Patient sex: F
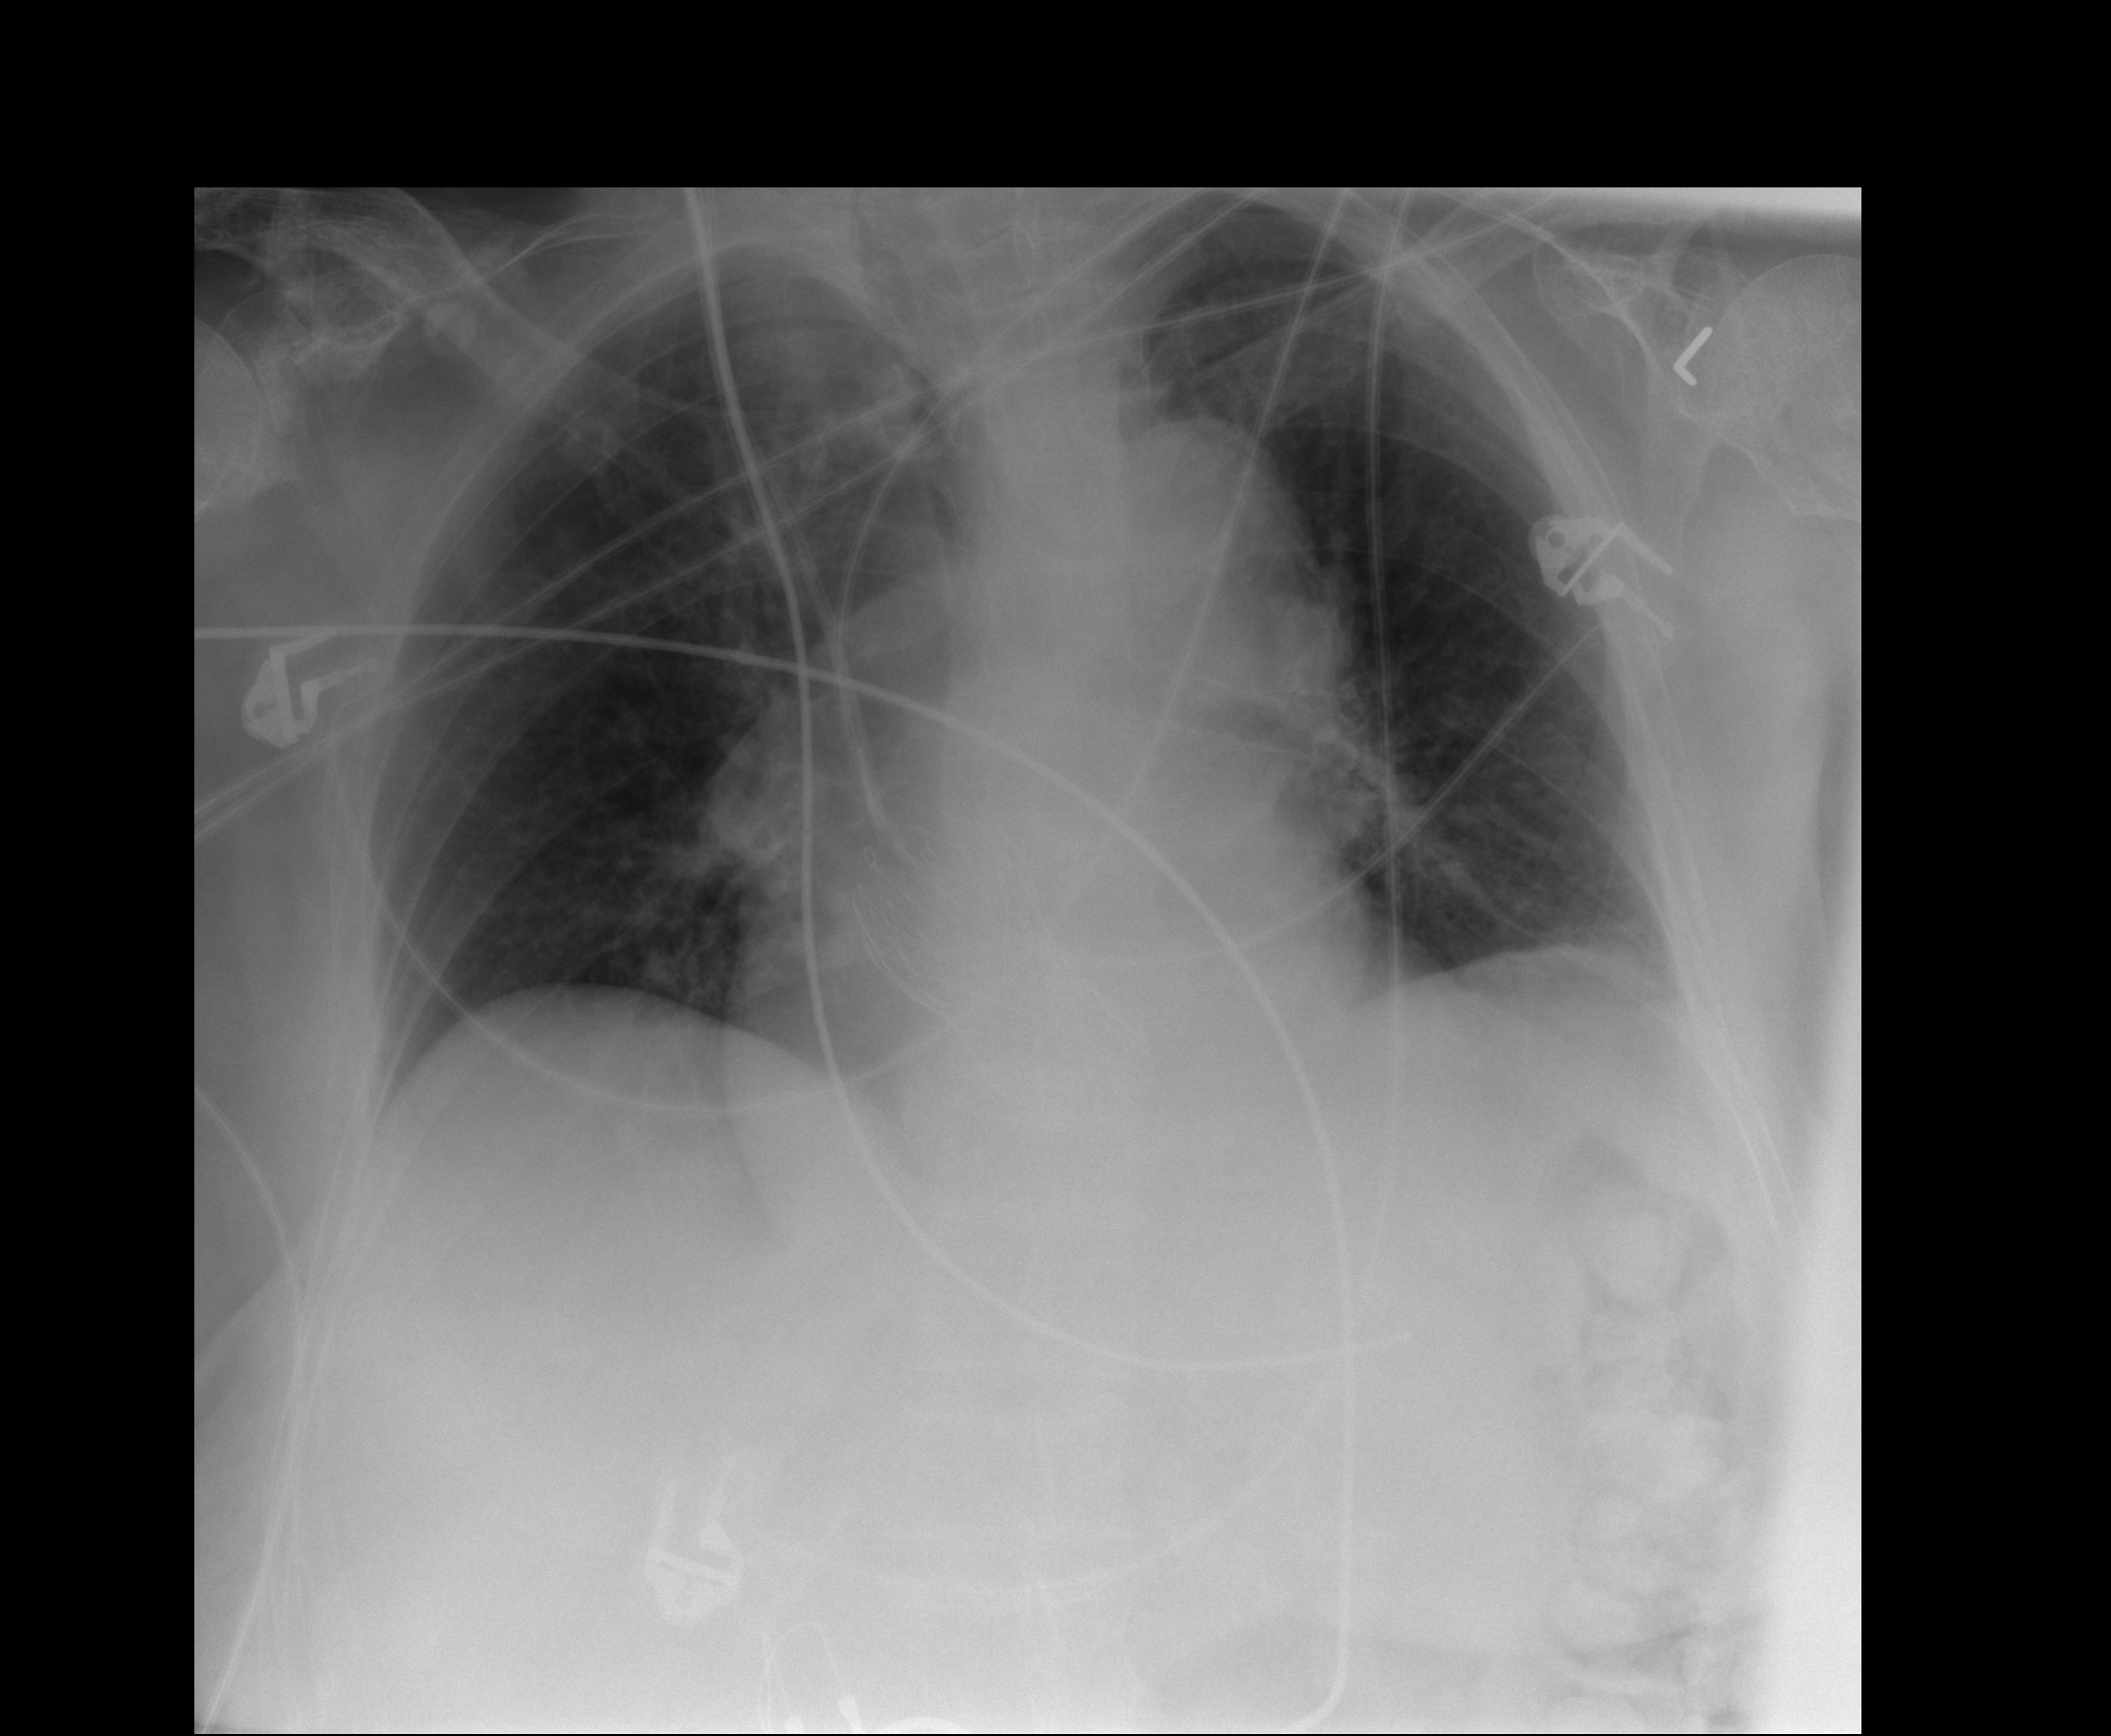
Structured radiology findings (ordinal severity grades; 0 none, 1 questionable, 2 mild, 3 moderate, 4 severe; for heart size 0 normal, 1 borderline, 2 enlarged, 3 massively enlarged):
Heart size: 2
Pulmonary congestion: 0
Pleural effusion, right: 0
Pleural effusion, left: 0
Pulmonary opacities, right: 0
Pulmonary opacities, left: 0
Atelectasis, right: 1
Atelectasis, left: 1